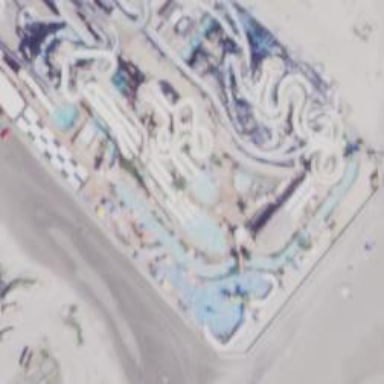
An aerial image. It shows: Water slide attraction.